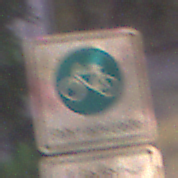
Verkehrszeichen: BeginnFahrradstrasse
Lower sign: BesondereFahrzeugeUndTransportgueter5
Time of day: Night
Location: Outdoor (Suburban)
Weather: PartlyCloudy
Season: NotSpecified
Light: Artificial